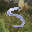
Label: 5